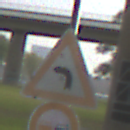
Verkehrszeichen: KurveLinks
Zusatzzeichen unten: Ueberholverbot
Umgebung: Outdoor, Suburban
Tageszeit: SunriseSunset
Wetter: PartlyCloudy
Licht: Natural
Jahreszeit: NotSpecified
Kontrast: MediumContrast